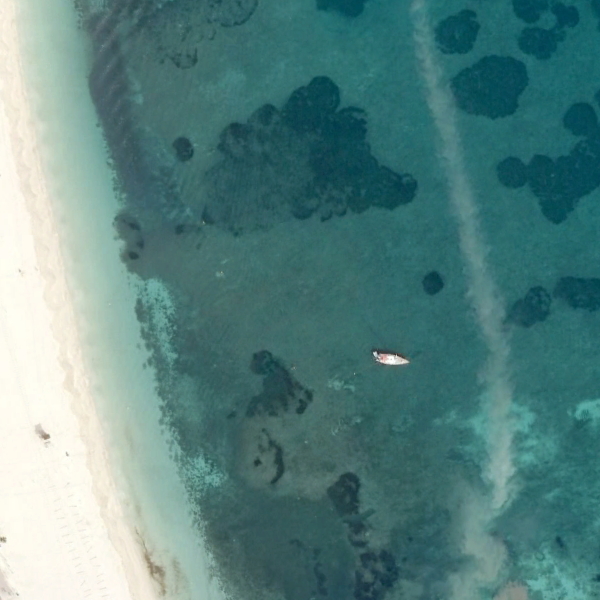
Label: Beach